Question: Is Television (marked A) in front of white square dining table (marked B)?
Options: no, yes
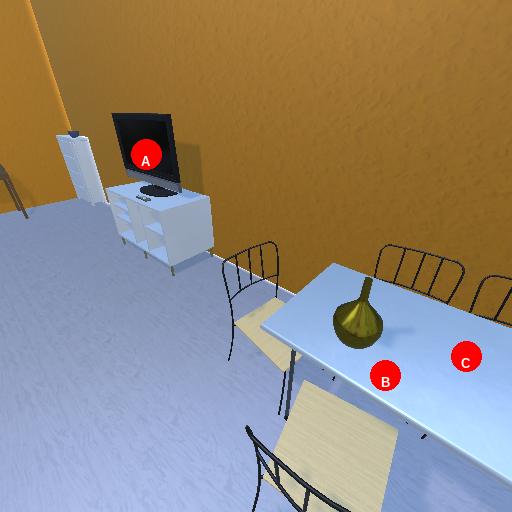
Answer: no